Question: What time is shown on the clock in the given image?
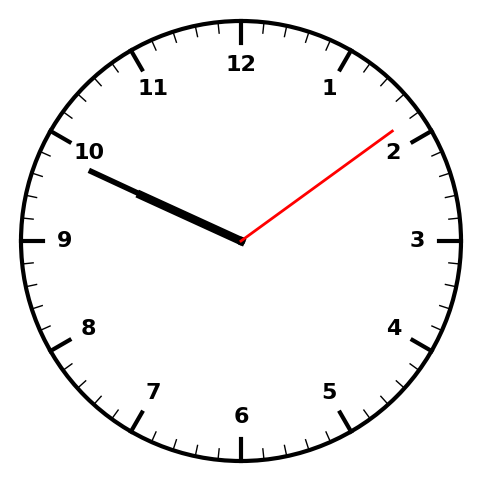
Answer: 09:49:09